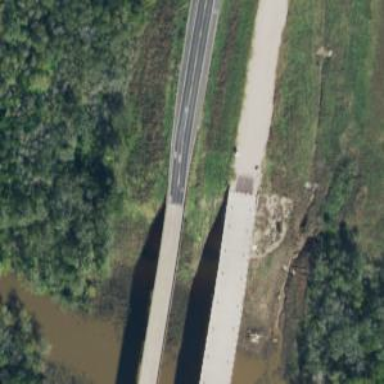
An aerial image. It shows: Bridge.